Question: I get a list of employees from a third party. Some employees have more than one pay stub per month. So one column of the list is the employee ID and the second is the "sub-id."
Here is an example of a list of employees and IDs:

I want to run a function in Apps Script that copies the value of the employee ID and pastes it on the blank cells (so then I can do some calculations).
I've created a loop for the "Legajo" array but when I get to the if statement I don't know how to get the previous value and set it to the blank item.
'''
function fillFile() {
var ss = SpreadsheetApp.getActiveSpreadsheet();
var sheet = ss.getSheetByName("matriz");
var numLegajos = sheet.getRange(3, 1, sheet.getLastRow() - 3).getValues();
numLegajos.forEach(function(legajo,i) {
if (legajo == "") {
legajo = ?? // this is where I don't know what to do to get the previous value and set it to the blank item
}
Logger.log(legajo);
});
}
'''
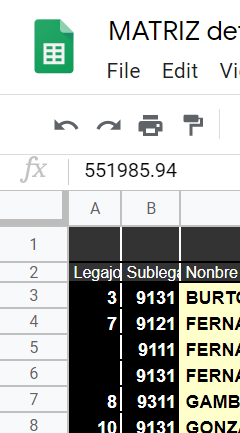
Answer: ## Explanation:
- 'numLegajos'<URL>
---
## Solution:
'''
function fillFile() {
var ss = SpreadsheetApp.getActiveSpreadsheet();
var sheet = ss.getSheetByName("matriz");
var numLegajos = sheet.getRange('A3:A'+sheet.getLastRow()).getValues().flat(1);
numLegajos.forEach( (legajo,index) => {
if (legajo == "") {
sheet.getRange(index+3,1).setValue(sheet.getRange(index+2,1).getValue())
}
});
}
'''